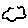
Label: cloud